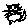
Label: cat